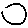
Label: sun